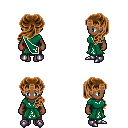
a pixel art fantasy rpg character, female body template, human, dark skin, sash dress, red pants, brown princess hairstyle, metal boots, four views (front, back, left, right), 2x2 character sprite sheet, small pixel art, hard edges, no anti-aliasing